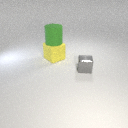
large yellow rubber cube behind small gray metal cube